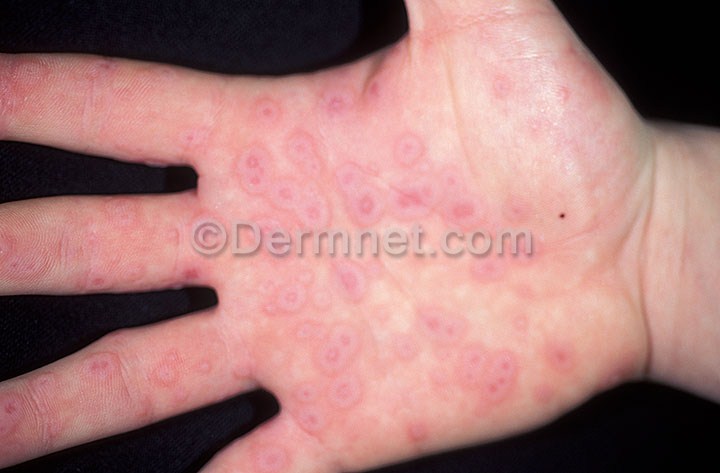
Disease: Vasculitis Photos